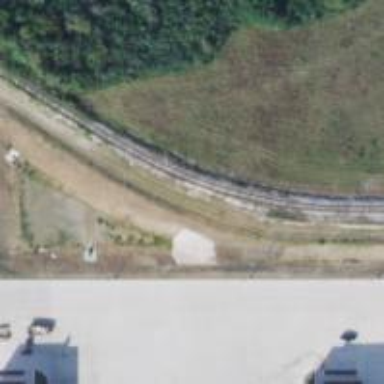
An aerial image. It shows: Railway yard in service.